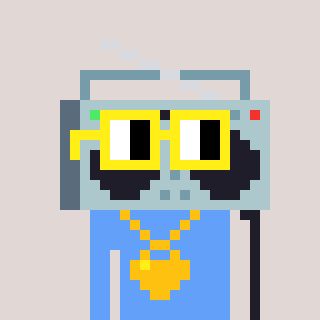
a pixel art character with square yellow glasses, a boombox-shaped head and a blue-colored body on a warm background